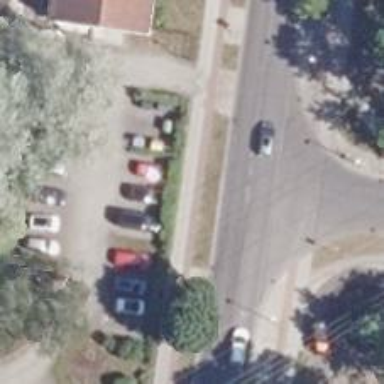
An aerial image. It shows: Residential road with asphalt surface. There are sidewalks on both sides and cycle track.